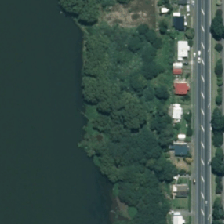
Land cover: deciduous_hardwood